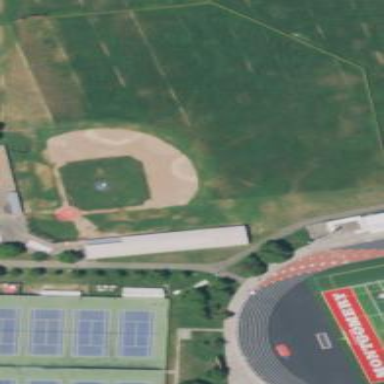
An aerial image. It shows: Baseball pitch for leisure land.